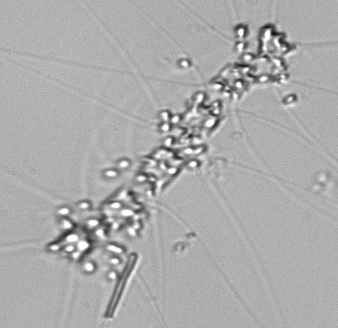
Label: Chaetoceros_didymus_TAG_external_flagellate